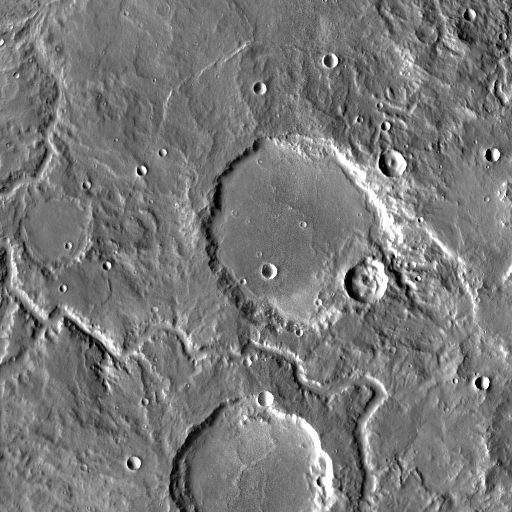
Crater classes present: Background, Other, Layered, Buried